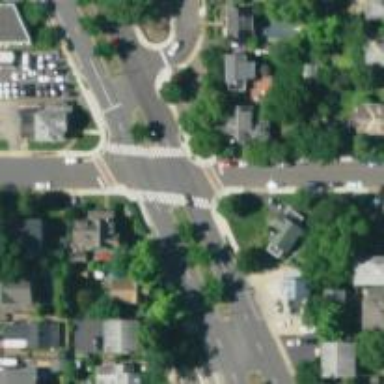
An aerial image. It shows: Footway with zebra crossing.